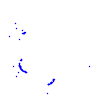
Particle: proton